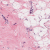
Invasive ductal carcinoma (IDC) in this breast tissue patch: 0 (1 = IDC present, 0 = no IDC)